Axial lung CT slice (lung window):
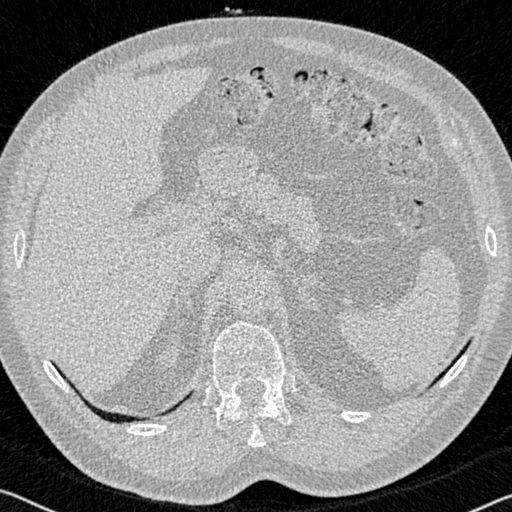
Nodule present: no